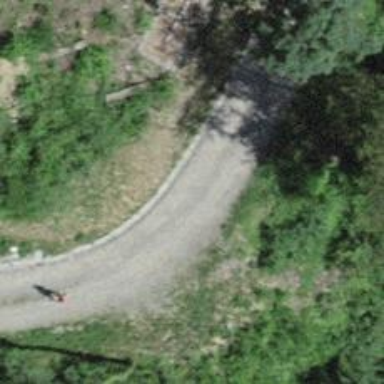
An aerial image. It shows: Gravel track with grade1 track type.